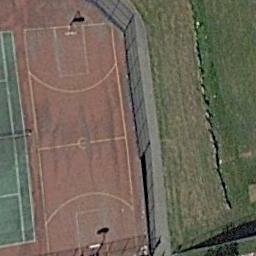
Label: basketball_court